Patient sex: M
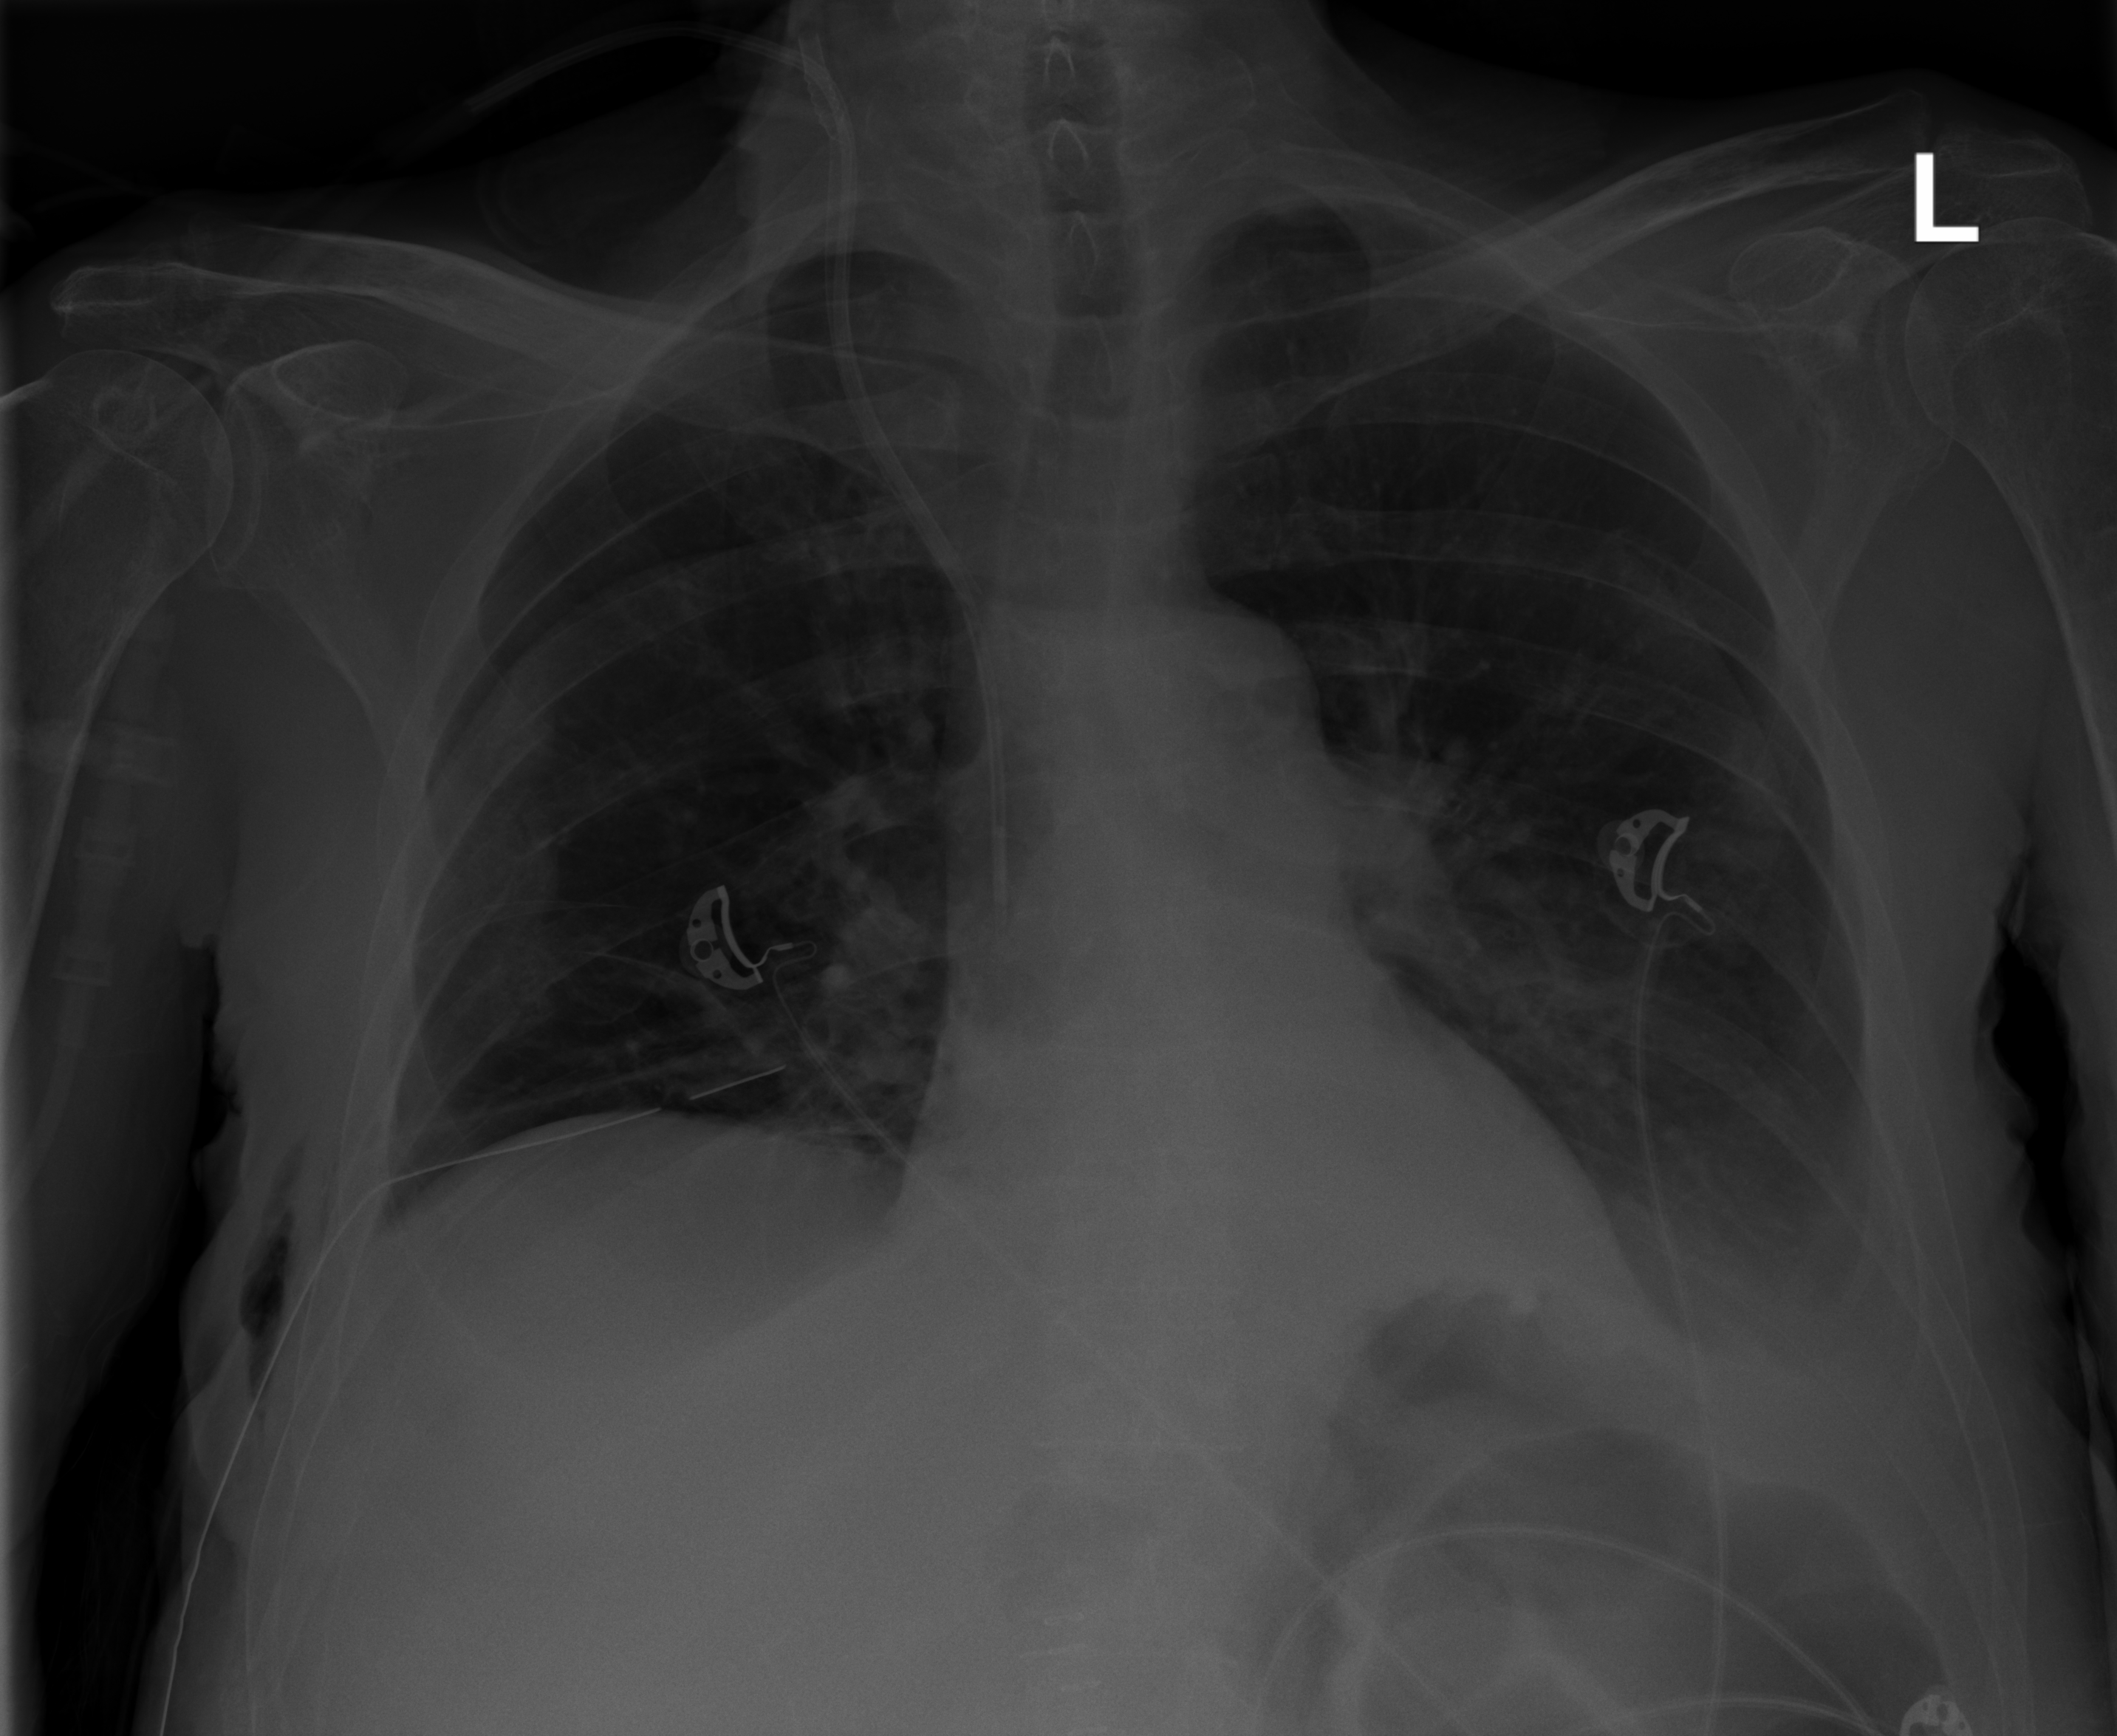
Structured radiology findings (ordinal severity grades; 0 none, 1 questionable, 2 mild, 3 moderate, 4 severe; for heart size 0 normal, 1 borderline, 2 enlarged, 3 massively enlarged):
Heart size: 0
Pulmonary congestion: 2
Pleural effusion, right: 0
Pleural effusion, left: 3
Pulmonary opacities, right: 0
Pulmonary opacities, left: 0
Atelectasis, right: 2
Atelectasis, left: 2